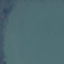
Land use / land cover class: SeaLake